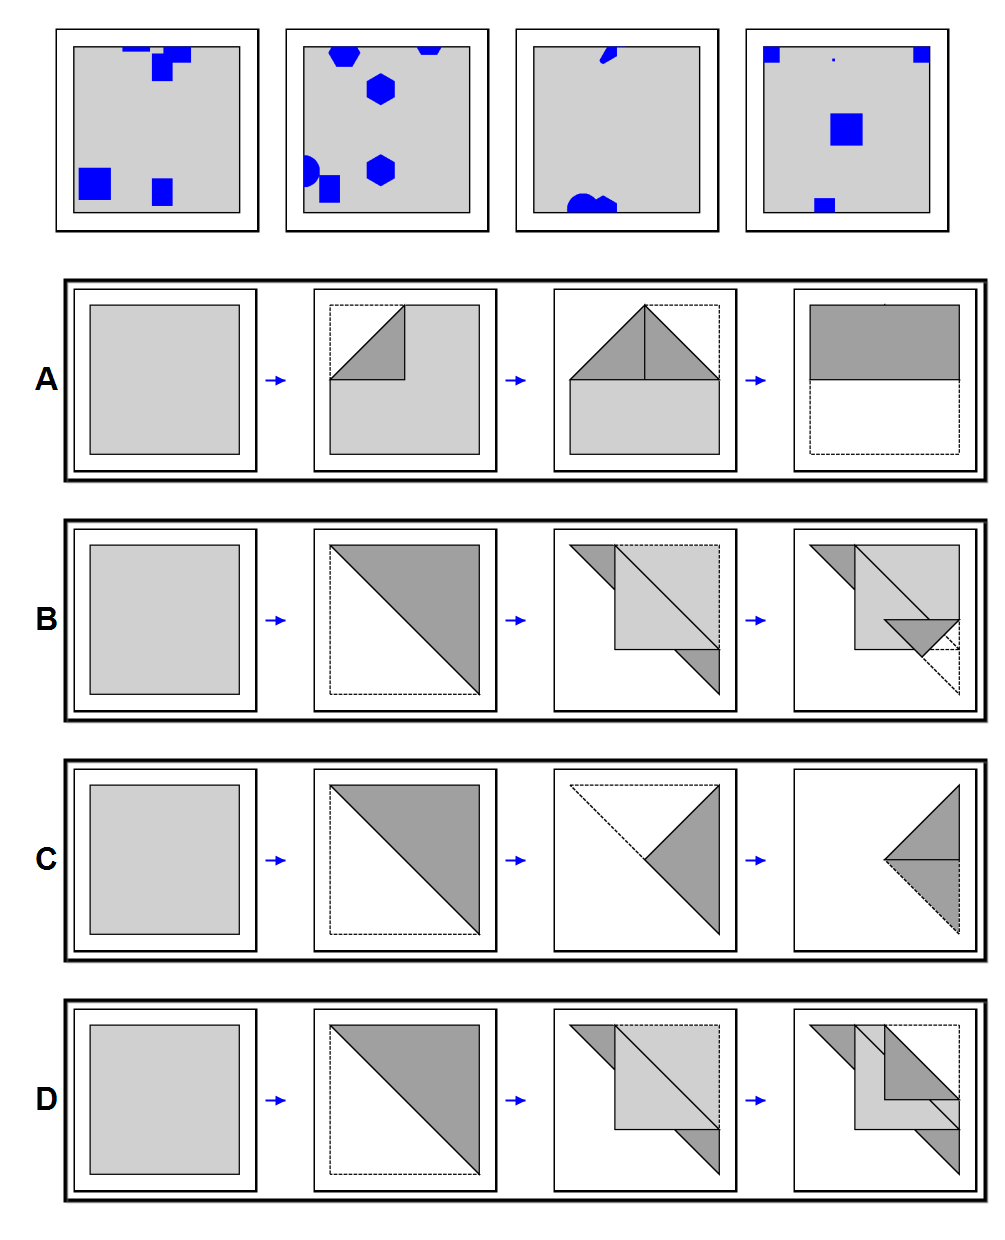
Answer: A